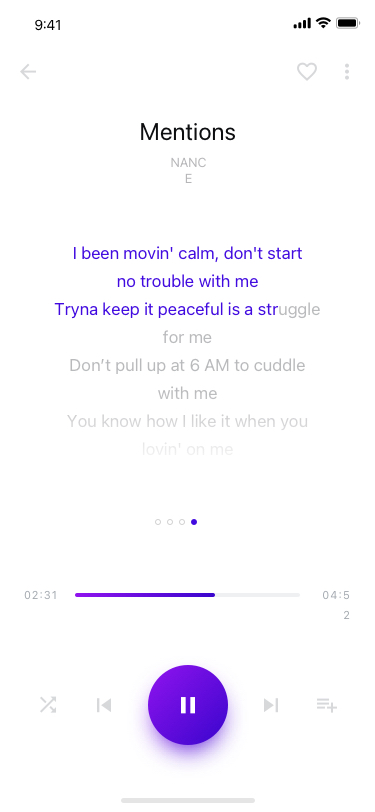
Text in this UI design:
02:31
04:52
I been movin' calm, don't start
no trouble with me
Tryna keep it peaceful is a struggle for me
Don’t pull up at 6 AM to cuddle
with me
You know how I like it when you lovin' on me
Mentions
NANCE